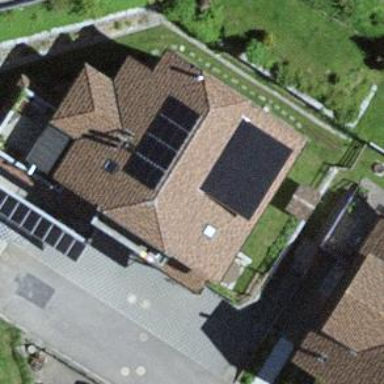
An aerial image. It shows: Simple house.